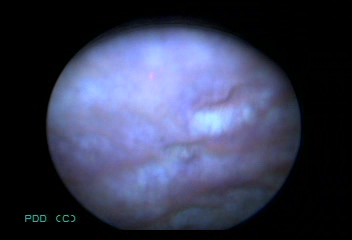
Modality: BLC
Class: Normal mucosa
Bladder cancer association: No